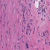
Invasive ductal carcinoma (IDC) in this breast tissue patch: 1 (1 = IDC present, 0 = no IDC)